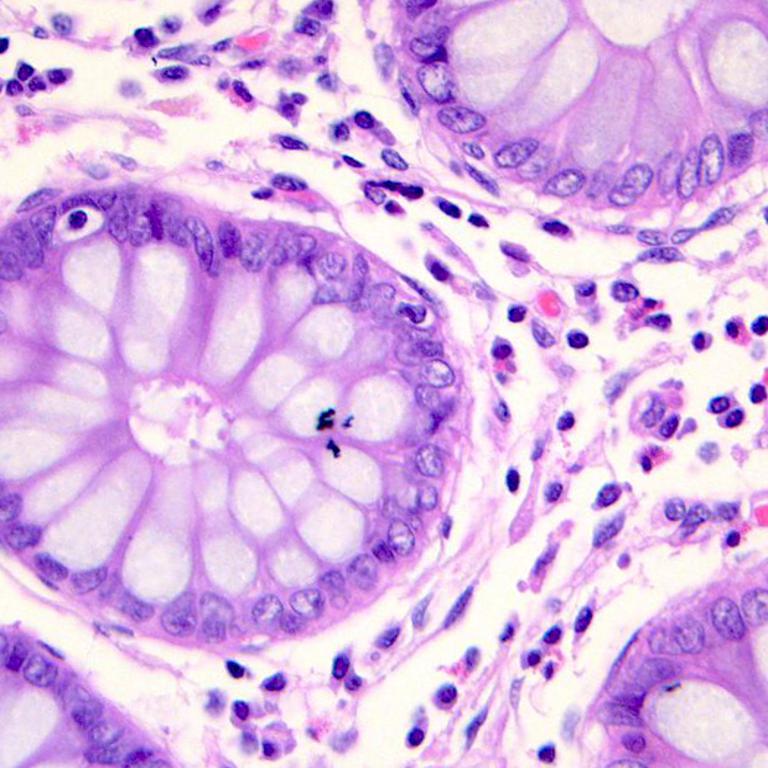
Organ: colon
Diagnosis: benign